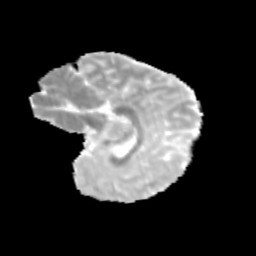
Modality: MD
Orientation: sagittal
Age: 10
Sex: female
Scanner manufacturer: siemens
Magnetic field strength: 3 T
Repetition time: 3.8 s
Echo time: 0.07 s